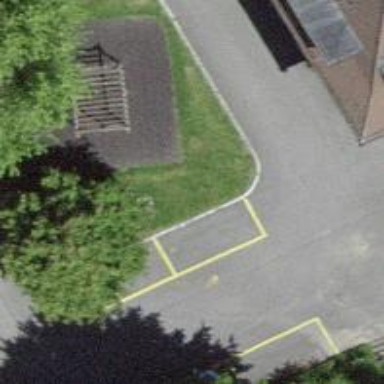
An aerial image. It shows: Bench for seating.